Question: I used this polymer element: <URL>

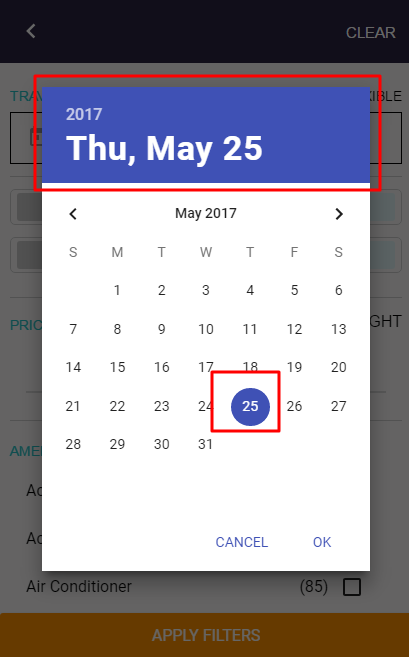
Answer: At first, learn how to ask on stackoverflow. People here will not tolerate such behavior. <URL>
Answer to your question:
'''
paper-date-picker {
--default-primary-color: red;
}
'''